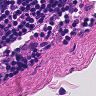
Metastatic tissue present: no